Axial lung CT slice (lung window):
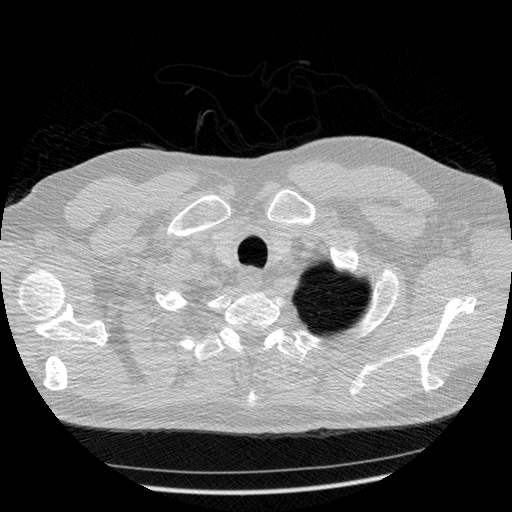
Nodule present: no